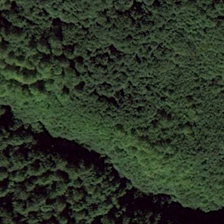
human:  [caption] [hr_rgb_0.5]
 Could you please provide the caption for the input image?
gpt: this piece of the forest is yellow green and dense .

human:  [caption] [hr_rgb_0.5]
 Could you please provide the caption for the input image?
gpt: many green trees are in a piece of forest .

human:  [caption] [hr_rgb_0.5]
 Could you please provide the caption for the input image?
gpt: this piece of the yellow green forest is dense .

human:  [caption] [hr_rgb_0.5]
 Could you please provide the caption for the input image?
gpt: many green trees are in a piece of forest .

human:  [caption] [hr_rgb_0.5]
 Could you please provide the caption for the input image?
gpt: this piece of the forest is yellow green and dense .